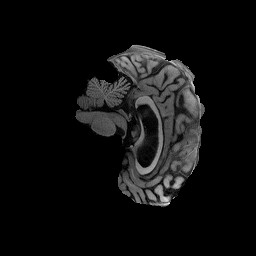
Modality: T1w
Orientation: sagittal
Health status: healthy